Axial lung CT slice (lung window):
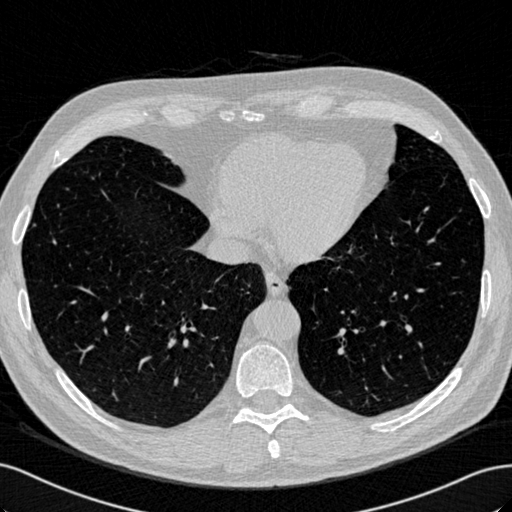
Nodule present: no